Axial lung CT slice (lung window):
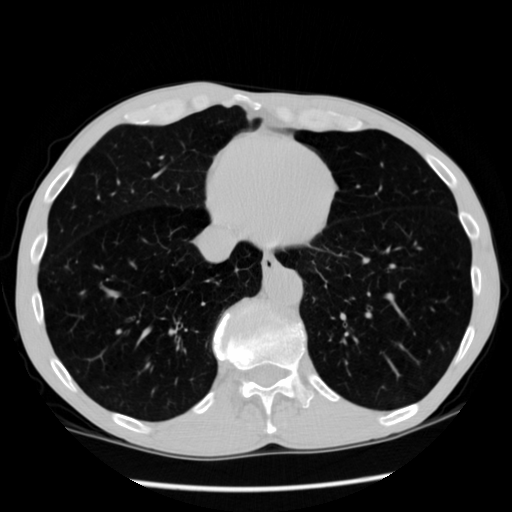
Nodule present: no